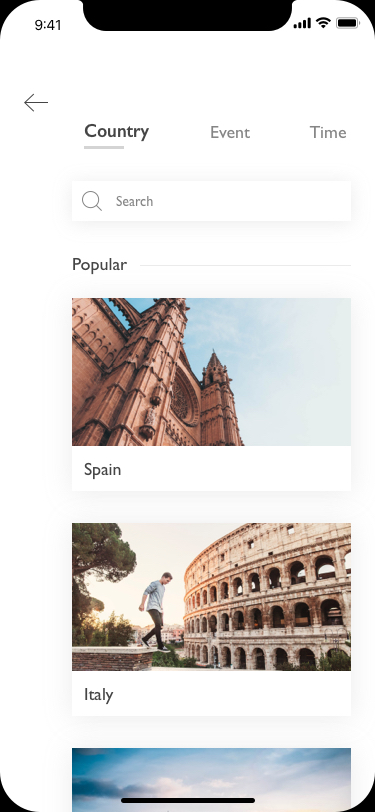
Text in this UI design:
Popular